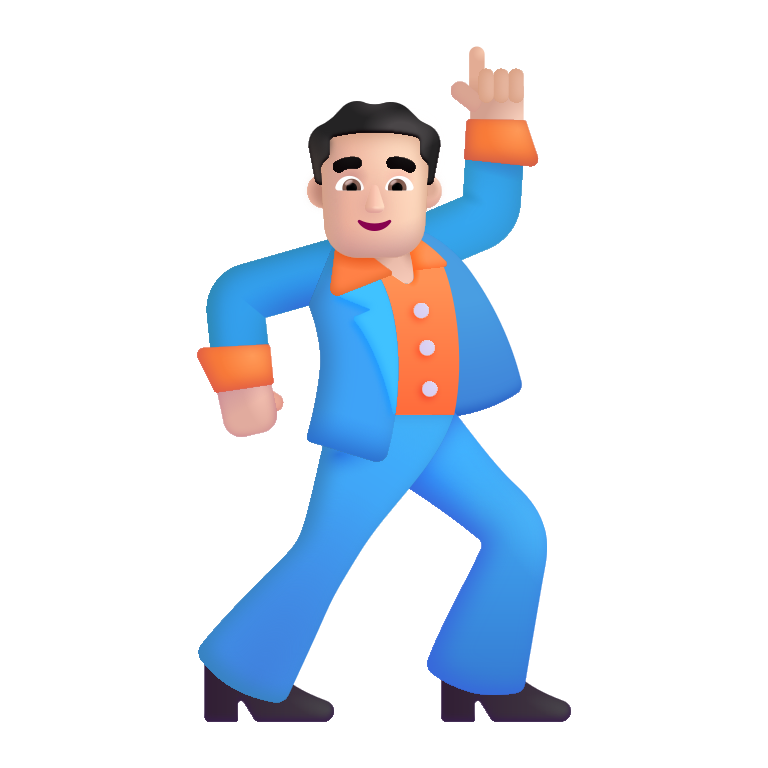
man dancing color light